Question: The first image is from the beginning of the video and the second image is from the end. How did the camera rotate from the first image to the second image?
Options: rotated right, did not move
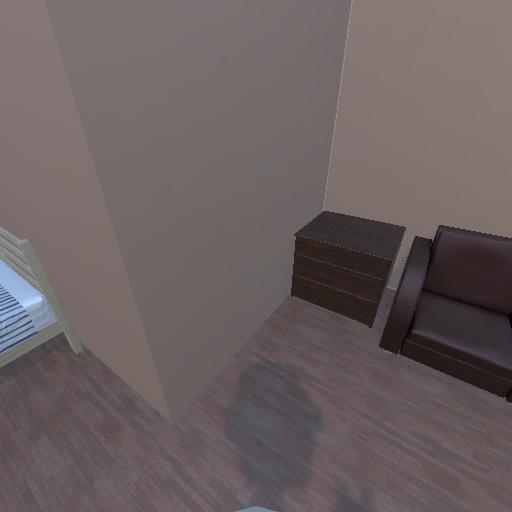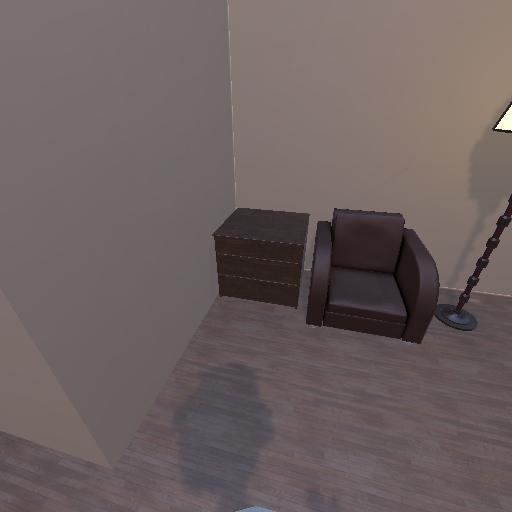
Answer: rotated right